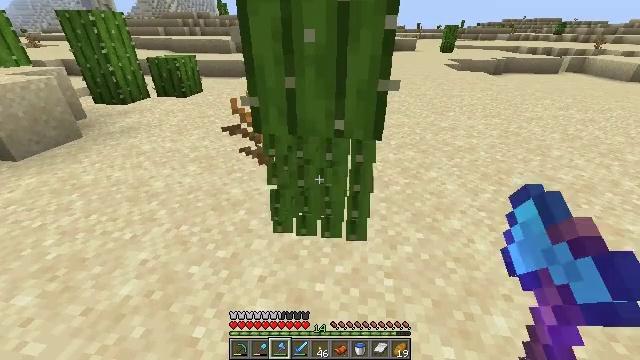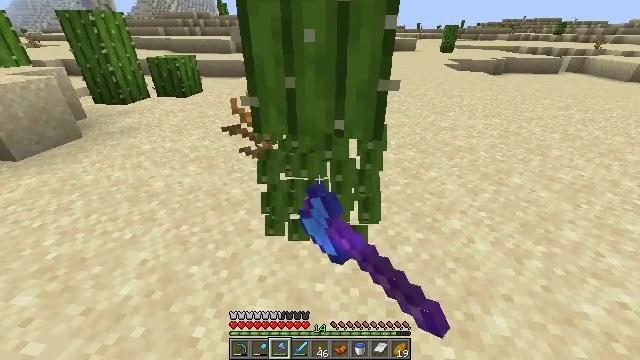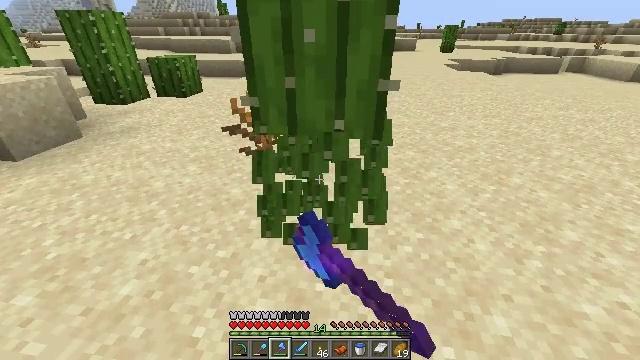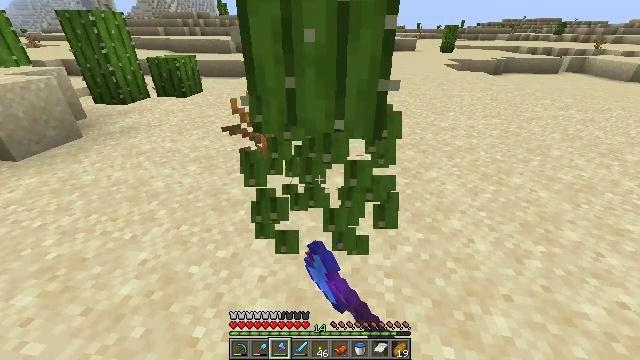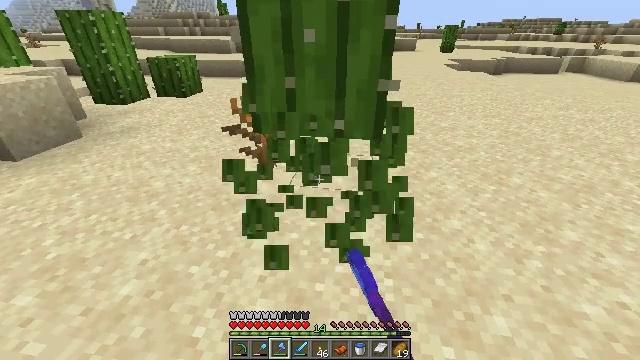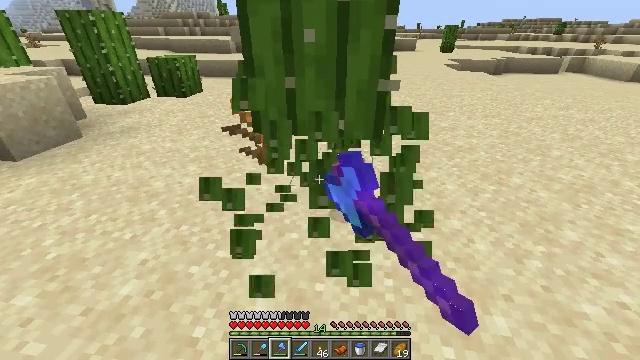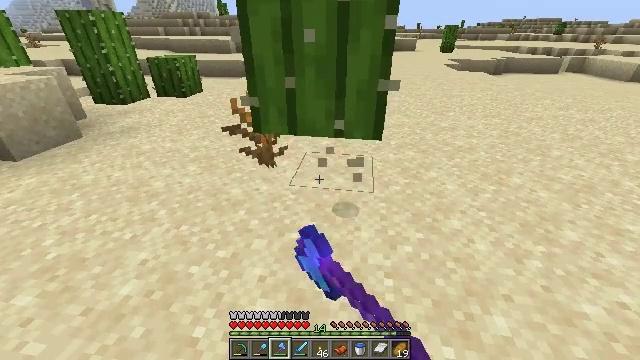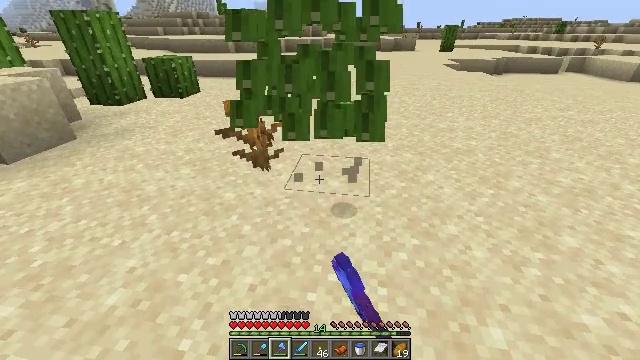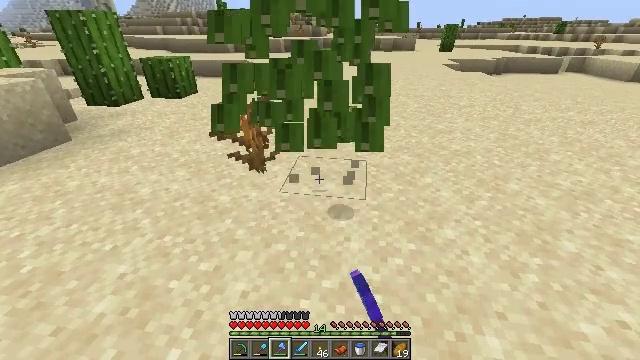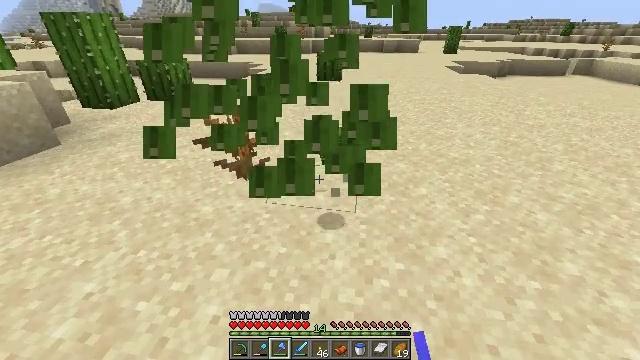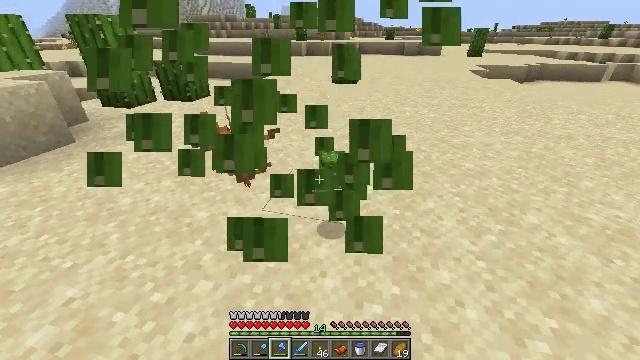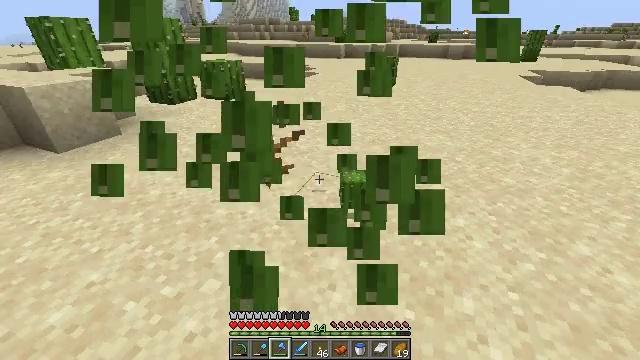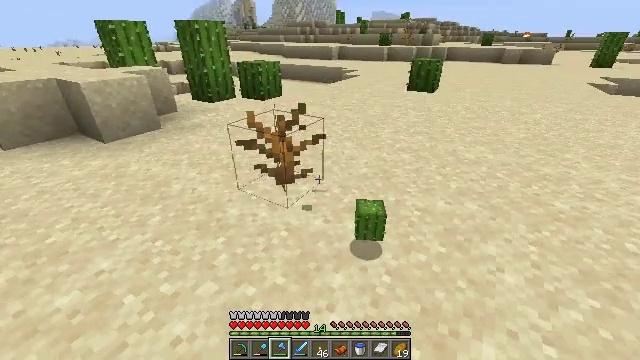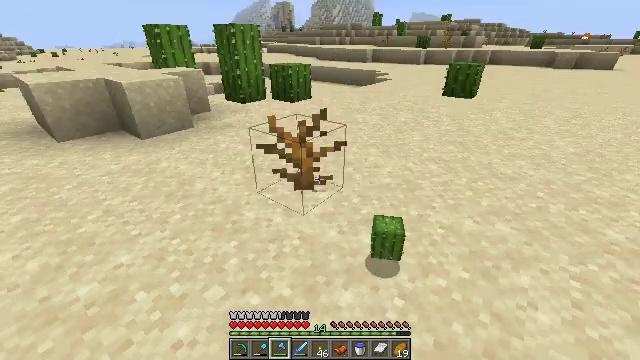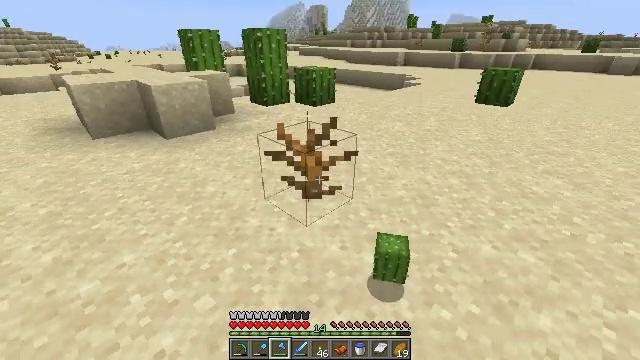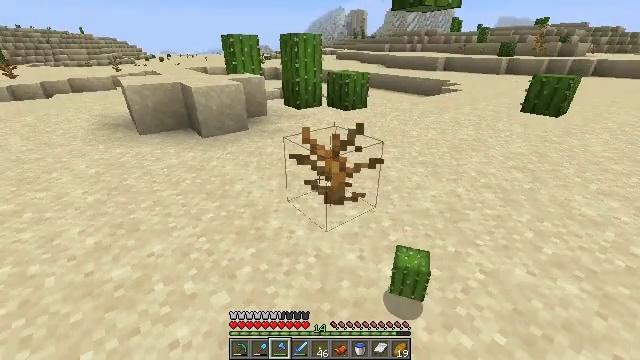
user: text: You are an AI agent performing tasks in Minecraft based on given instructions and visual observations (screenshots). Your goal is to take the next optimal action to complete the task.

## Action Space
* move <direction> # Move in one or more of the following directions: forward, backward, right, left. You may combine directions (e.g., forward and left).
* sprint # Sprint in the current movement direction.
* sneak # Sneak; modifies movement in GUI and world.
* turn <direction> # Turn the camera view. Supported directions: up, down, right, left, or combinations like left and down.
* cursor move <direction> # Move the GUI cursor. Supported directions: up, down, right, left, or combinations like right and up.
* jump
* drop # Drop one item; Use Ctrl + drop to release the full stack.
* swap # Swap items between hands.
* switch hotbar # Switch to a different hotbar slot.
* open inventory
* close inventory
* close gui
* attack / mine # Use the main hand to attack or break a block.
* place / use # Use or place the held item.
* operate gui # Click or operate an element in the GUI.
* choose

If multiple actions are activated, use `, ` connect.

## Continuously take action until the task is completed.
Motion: motion action
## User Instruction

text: Break the cactus block.
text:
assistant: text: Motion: attack / mine
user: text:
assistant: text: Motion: attack / mine
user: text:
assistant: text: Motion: attack / mine
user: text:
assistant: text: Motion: attack / mine
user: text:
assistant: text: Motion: attack / mine
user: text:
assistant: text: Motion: attack / mine
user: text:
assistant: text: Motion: move forward and move right, attack / mine
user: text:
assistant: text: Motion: move forward and move right
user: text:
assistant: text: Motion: move forward and move right
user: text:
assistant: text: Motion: move forward and move right, turn left
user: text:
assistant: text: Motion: move forward and move right, turn left
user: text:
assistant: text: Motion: move forward and move right, turn left
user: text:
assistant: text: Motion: move forward and move right, turn left
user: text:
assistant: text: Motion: move right, turn left
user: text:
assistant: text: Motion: move right, turn left
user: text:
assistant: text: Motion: move forward and move right, turn left
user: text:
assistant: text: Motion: move forward and move right, turn left
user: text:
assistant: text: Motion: move forward, turn left
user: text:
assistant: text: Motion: move forward, turn left
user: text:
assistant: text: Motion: move forward, turn left
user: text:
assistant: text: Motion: move forward, turn left
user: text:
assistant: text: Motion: move forward, turn left
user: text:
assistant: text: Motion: move forward, turn left
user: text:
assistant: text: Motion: move forward, turn left
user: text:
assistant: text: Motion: move forward, turn left
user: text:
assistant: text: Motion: move forward, turn left
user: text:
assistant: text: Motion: move forward, turn left
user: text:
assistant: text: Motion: move forward, turn left
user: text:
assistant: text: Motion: move forward, turn left
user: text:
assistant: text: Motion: move forward, turn left